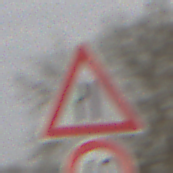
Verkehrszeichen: EinseitigVerengteFahrbahnLinks
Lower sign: Geschwindigkeit60
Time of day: MorningAfternoon
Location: Outdoor (Suburban)
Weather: Overcast
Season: NotSpecified
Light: Natural